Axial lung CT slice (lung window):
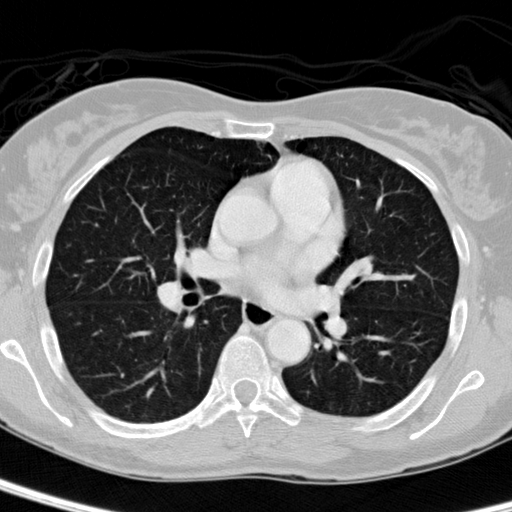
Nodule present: no